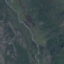
Land use / land cover class: HerbaceousVegetation